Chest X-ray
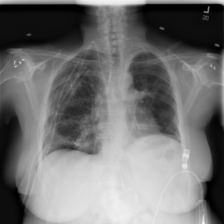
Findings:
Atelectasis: negative
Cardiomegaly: negative
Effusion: negative
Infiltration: negative
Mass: negative
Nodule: negative
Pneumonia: negative
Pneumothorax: negative
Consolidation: negative
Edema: negative
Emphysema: negative
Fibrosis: negative
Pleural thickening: negative
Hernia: negative